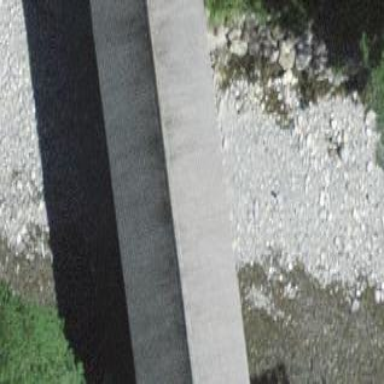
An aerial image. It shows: Gabled roofed bridge.